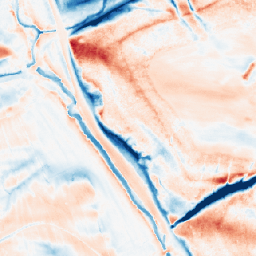
Category: classical
Decomposition family: gaussian_anisotropic
Decomposition parameters: sigma_x: 2
sigma_y: 10
Upsampling method: area
Upsampling parameters: scale: 4
Upsampling scale: 4